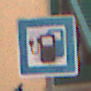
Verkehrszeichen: LadestationFuerElektrofahrzeuge
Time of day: Midday
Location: Outdoor (Urban)
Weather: Overcast
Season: NotSpecified
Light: Natural